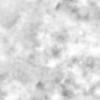
Label: no_change